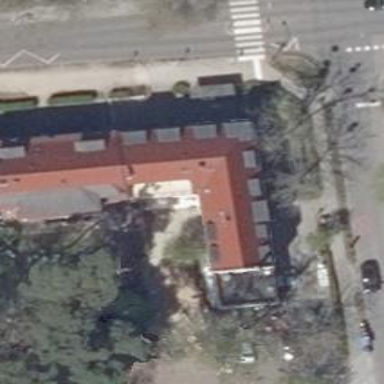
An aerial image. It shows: Café.